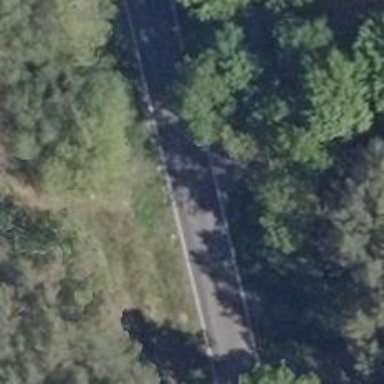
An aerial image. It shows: Secondary road with asphalt surface.